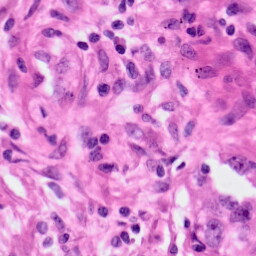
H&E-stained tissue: Lung